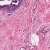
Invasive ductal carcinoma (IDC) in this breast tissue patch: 0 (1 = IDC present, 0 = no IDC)